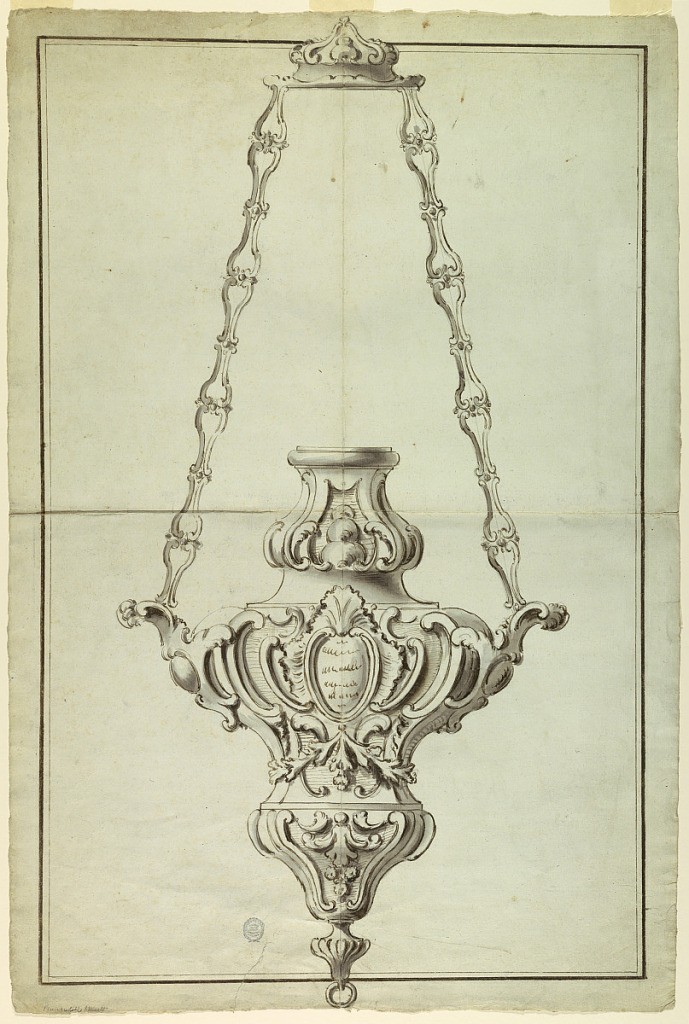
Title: Project for an Alter Lamp
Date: mid- 18th century
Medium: Graphite, pen and ink, brush and watercolor on paper
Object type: Drawing
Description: Design for a lamp intended to be executed in silver with a relief of St. John the Baptist and a statuette os St. Marguerite.